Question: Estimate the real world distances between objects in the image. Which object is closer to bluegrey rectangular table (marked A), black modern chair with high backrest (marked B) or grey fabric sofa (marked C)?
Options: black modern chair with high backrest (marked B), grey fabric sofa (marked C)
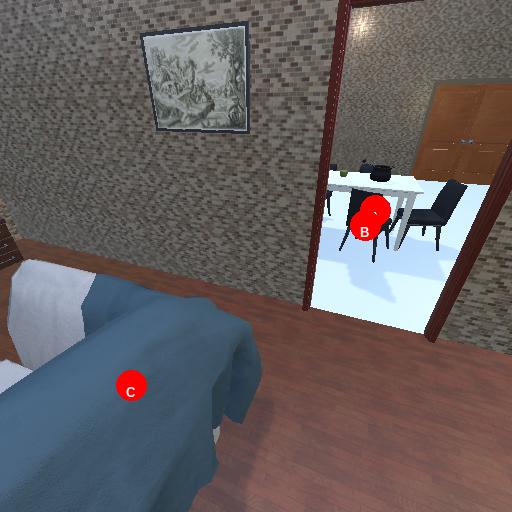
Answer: black modern chair with high backrest (marked B)